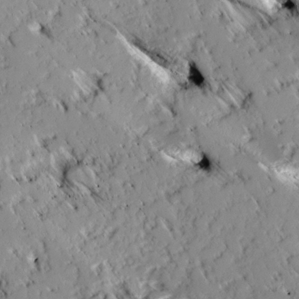
Label: non_frost